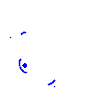
Particle: kaon